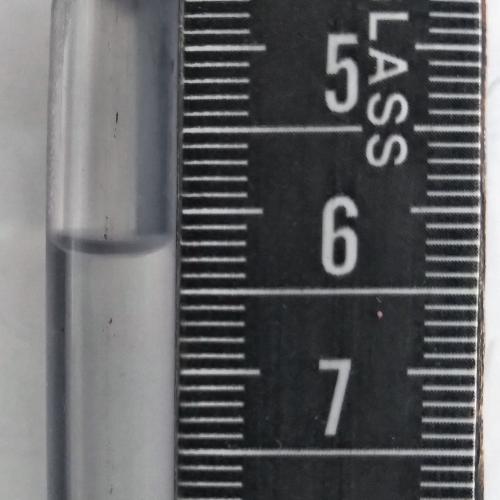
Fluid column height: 6.2 cm